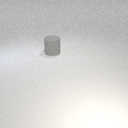
large gray rubber cylinder